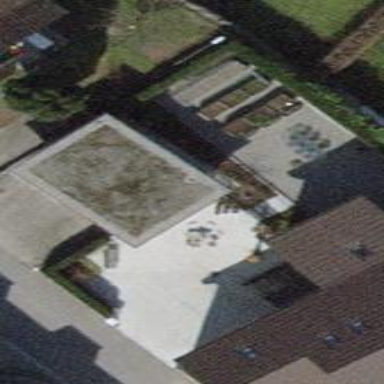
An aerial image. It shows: View of roof of building.